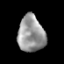
Tissue: prostate
Cell type: T cells
Senescence score: 0.3558
Nuclear area (px): 952
Mean DAPI intensity: 152.217